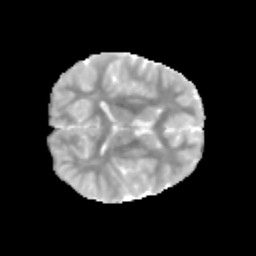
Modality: MD
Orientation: axial
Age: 9
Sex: female
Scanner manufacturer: siemens
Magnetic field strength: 3 T
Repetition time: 3.8 s
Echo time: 0.07 s